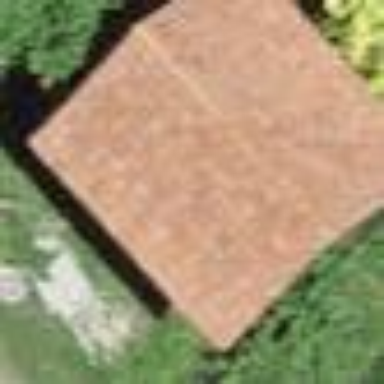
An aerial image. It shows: Rural barn.